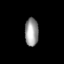
Tissue: lung
Cell type: Epithelial cells
Senescence score: 0.2399
Nuclear area (px): 370
Mean DAPI intensity: 154.562